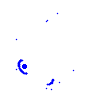
Particle: pion